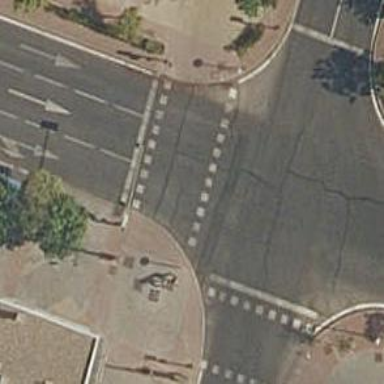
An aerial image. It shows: Road with traffic signals at the crossing.